The image is an STFT spectrogram (time versus frequency) of a rotating-machine vibration signal. Diagnose the rotating machine from this image, choosing from: normal, misalignment, unbalance, looseness.
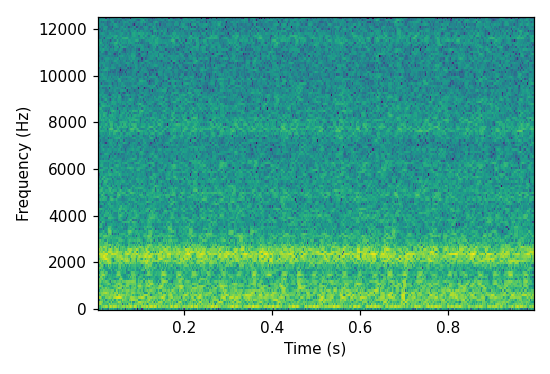
Answer: looseness